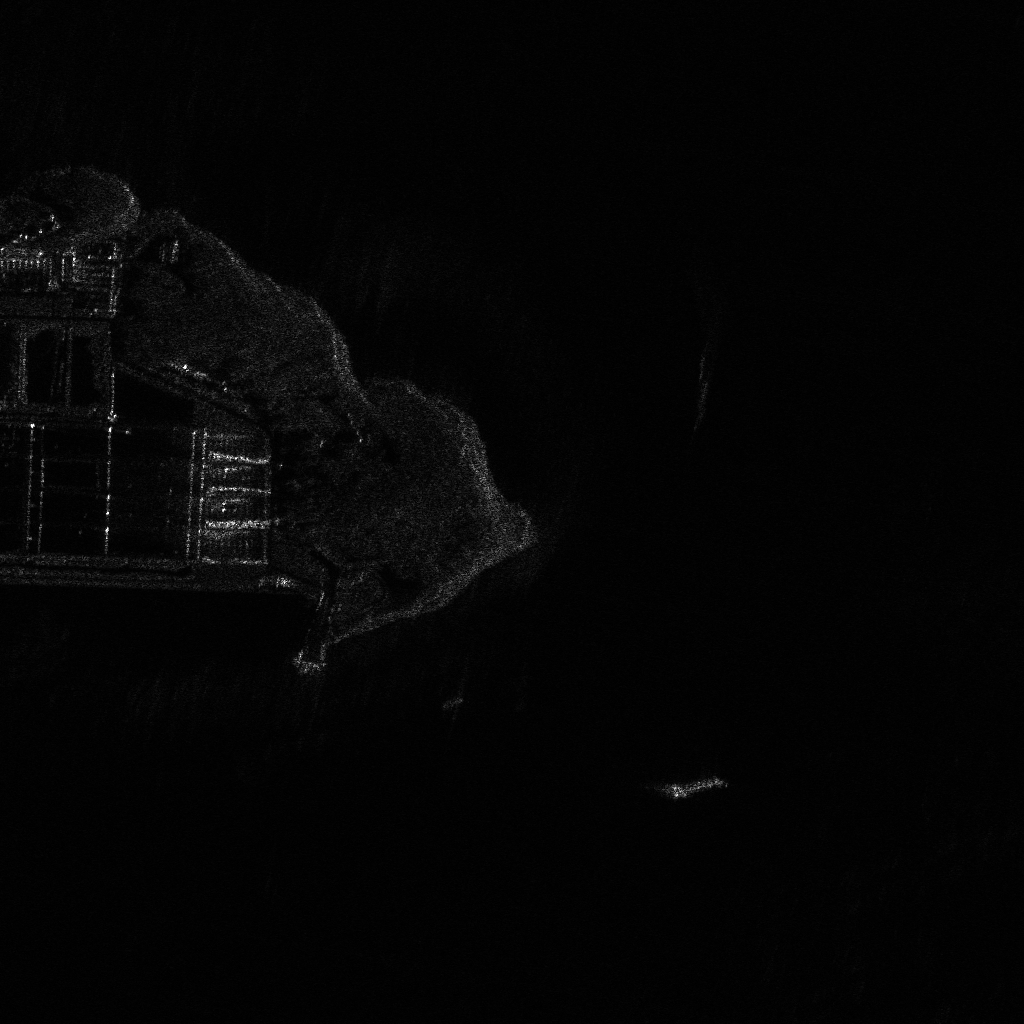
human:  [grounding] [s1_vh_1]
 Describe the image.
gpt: In the satellite image, there is  <ref>1 large fishing </ref> <box>[[67, 73, 68, 79, 71]]</box> located at bottom.